Question: I have a Magento 1.5.0.1 site and have recently come across a problem which I cannot so far seem to solve. I have created many catalog price rules in the past and they've worked fine.
I'm using the condition 'is one of' and I'm selecting a bunch of SKUs. When I save the rule and go and check the selected SKUs, for some reason is has de-selected some of them - and it seems completely random. (see pic below)
All SKUs are virtually identical, and there's nothing to differentiate the ones that have worked with the one's that haven't. No other rules have been applied, there's no correlation with regards to stock levels. I'm at a loss at the moment!
If any one has come across a similar issue or has been made aware of a bug in this version then please let me know. I'd appreciate any help!

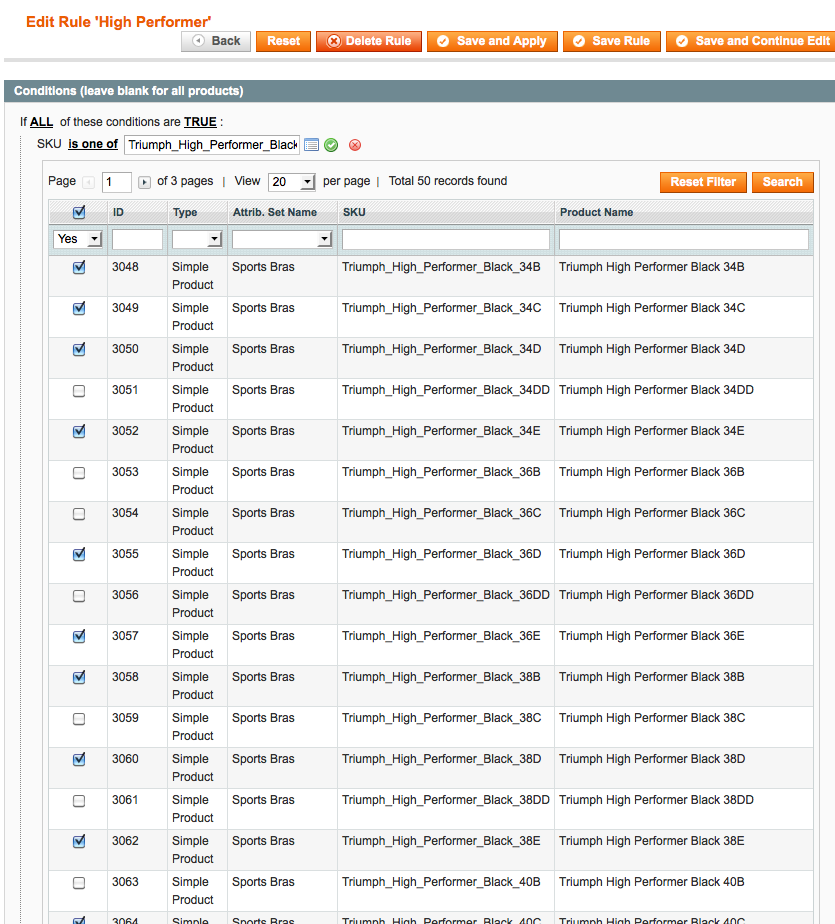
Answer: I figured out the cause of this problem. It's 50% a bug and 50% our fault.
There was a spacebar space at the end of some of the SKU's (the ones highlighted), and even though the space was included in the comma-separated string that applied the rules to, it didn't count them.
So the moral of the story is to check your SKU data has absolutely no spaces to ensure it works with catalogue promotions.